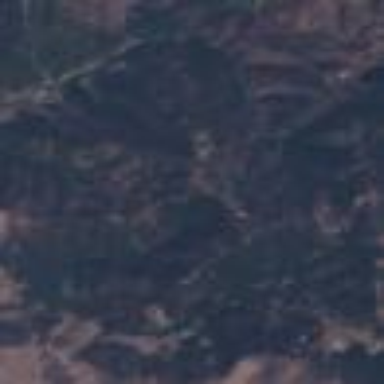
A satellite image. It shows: Coniferous forest area.